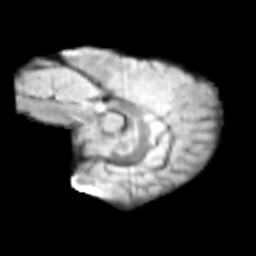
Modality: T2w
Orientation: sagittal
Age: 12
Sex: male
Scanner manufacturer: siemens
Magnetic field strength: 3 T
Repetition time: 3.8 s
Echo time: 0.07 s